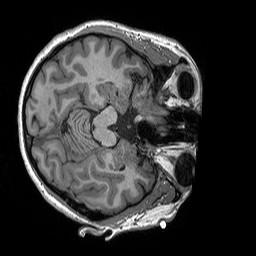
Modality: T1w
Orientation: axial
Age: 28
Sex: female
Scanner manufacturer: siemens
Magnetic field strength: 3 T
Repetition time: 2.3 s
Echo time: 0.00298 s